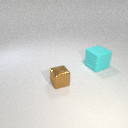
small brown metal cube in front of large cyan rubber cube